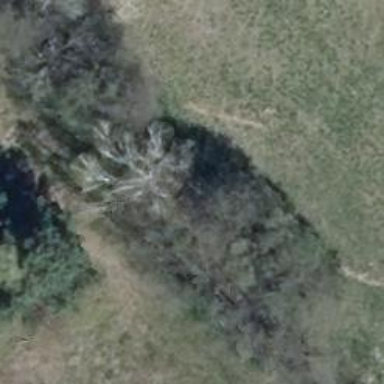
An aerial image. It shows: Row of deciduous broadleaved trees.